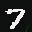
Label: 7